Interaction volume radius: 5 \u00c5
Interaction volume height: 50 \u00c5
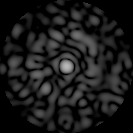
Disorder parameter: 0.8152